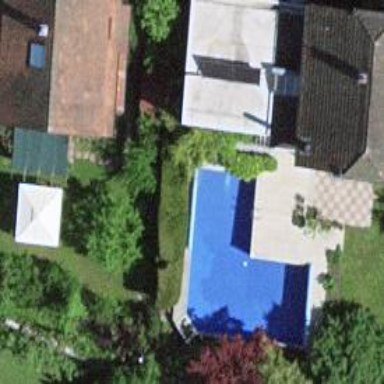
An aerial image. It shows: Swimming pool located in leisure land.